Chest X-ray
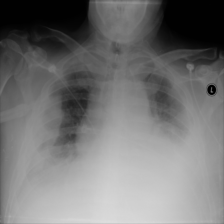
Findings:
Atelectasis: negative
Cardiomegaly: negative
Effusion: negative
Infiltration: positive
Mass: negative
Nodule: negative
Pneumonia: negative
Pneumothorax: negative
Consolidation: negative
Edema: negative
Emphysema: negative
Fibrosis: negative
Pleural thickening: negative
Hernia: negative